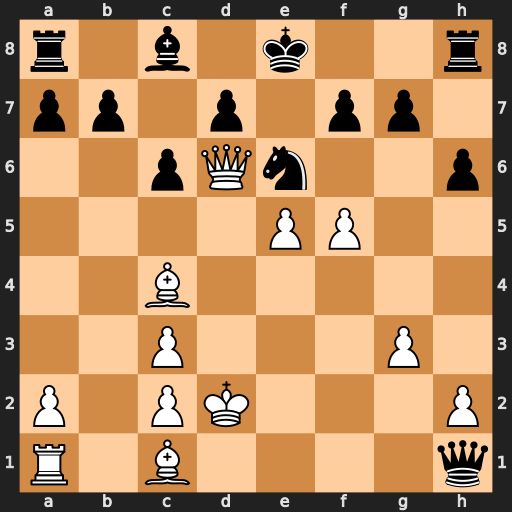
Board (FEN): r1b1k2r/pp1p1pp1/2pQn2p/4PP2/2B5/2P3P1/P1PK3P/R1B4q
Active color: w
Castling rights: kq
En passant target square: -
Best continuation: Ba3 Qxh2+ Be2 c5 fxe6 b6 exf7+